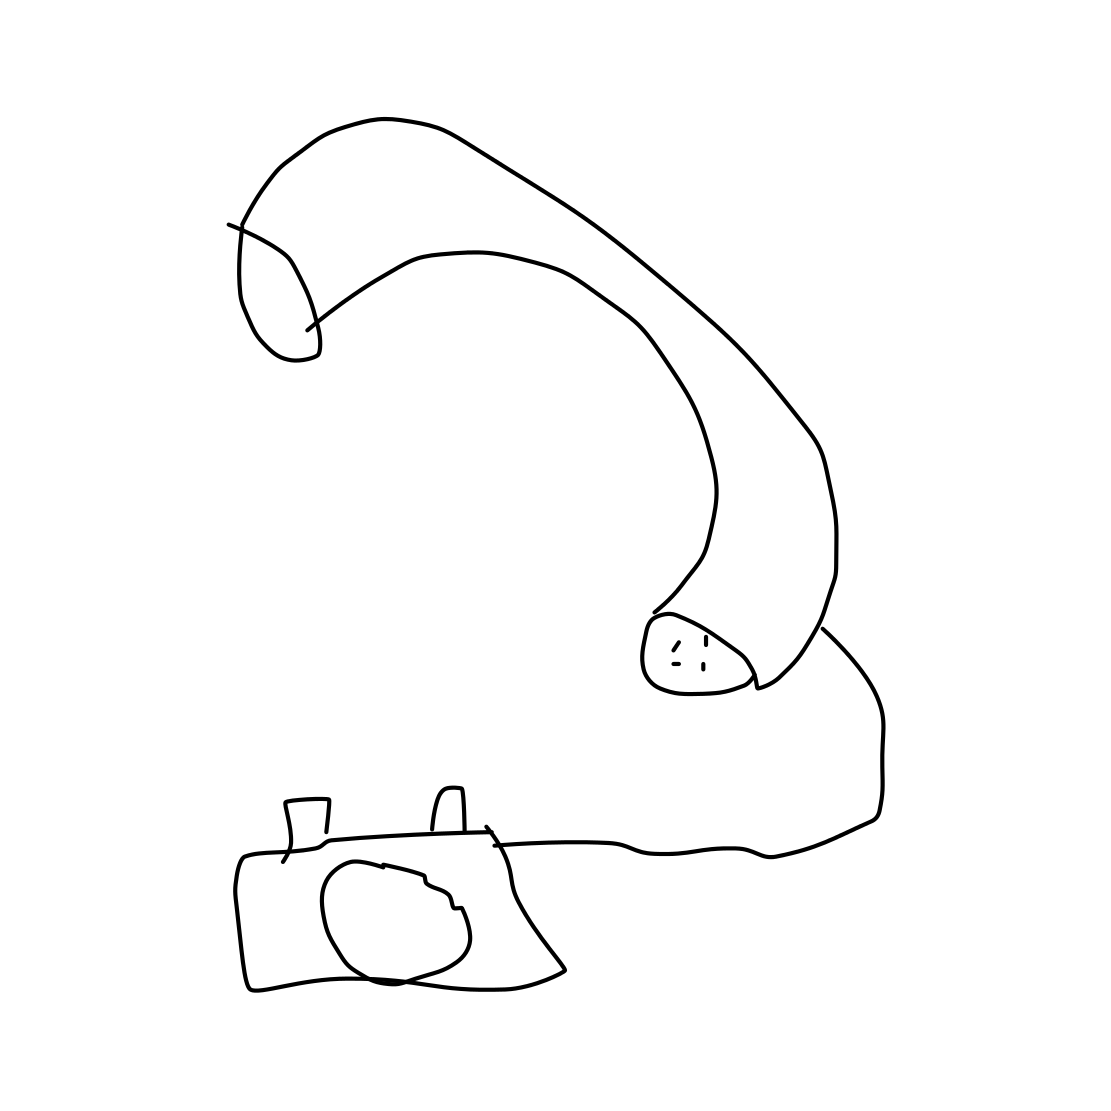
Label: telephone